Interaction volume radius: 10 \u00c5
Interaction volume height: 25 \u00c5
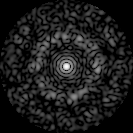
Disorder parameter: 0.8235